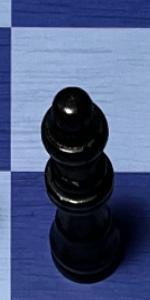
Label: Queen_Black